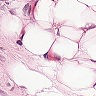
Metastatic tissue present: yes